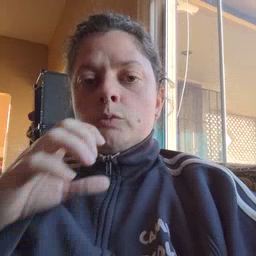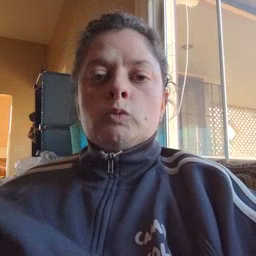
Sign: balloon